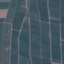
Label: PermanentCrop